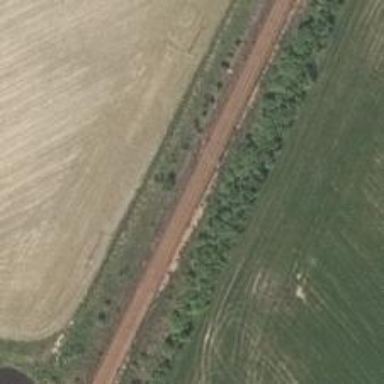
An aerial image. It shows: Railway with electrified contact lines running on continuous rail atop embankment.